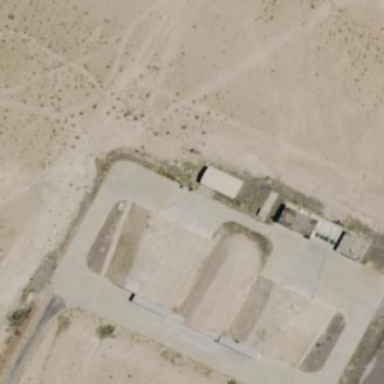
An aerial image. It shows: Military bunker for protection and defense.